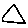
Label: triangle